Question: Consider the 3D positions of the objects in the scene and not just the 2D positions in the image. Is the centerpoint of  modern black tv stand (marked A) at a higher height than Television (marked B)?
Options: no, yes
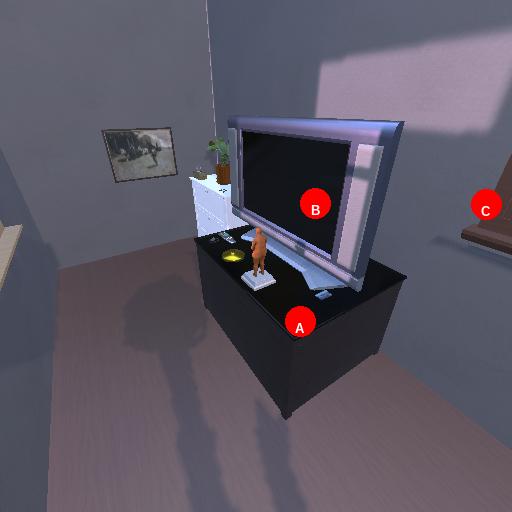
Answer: no